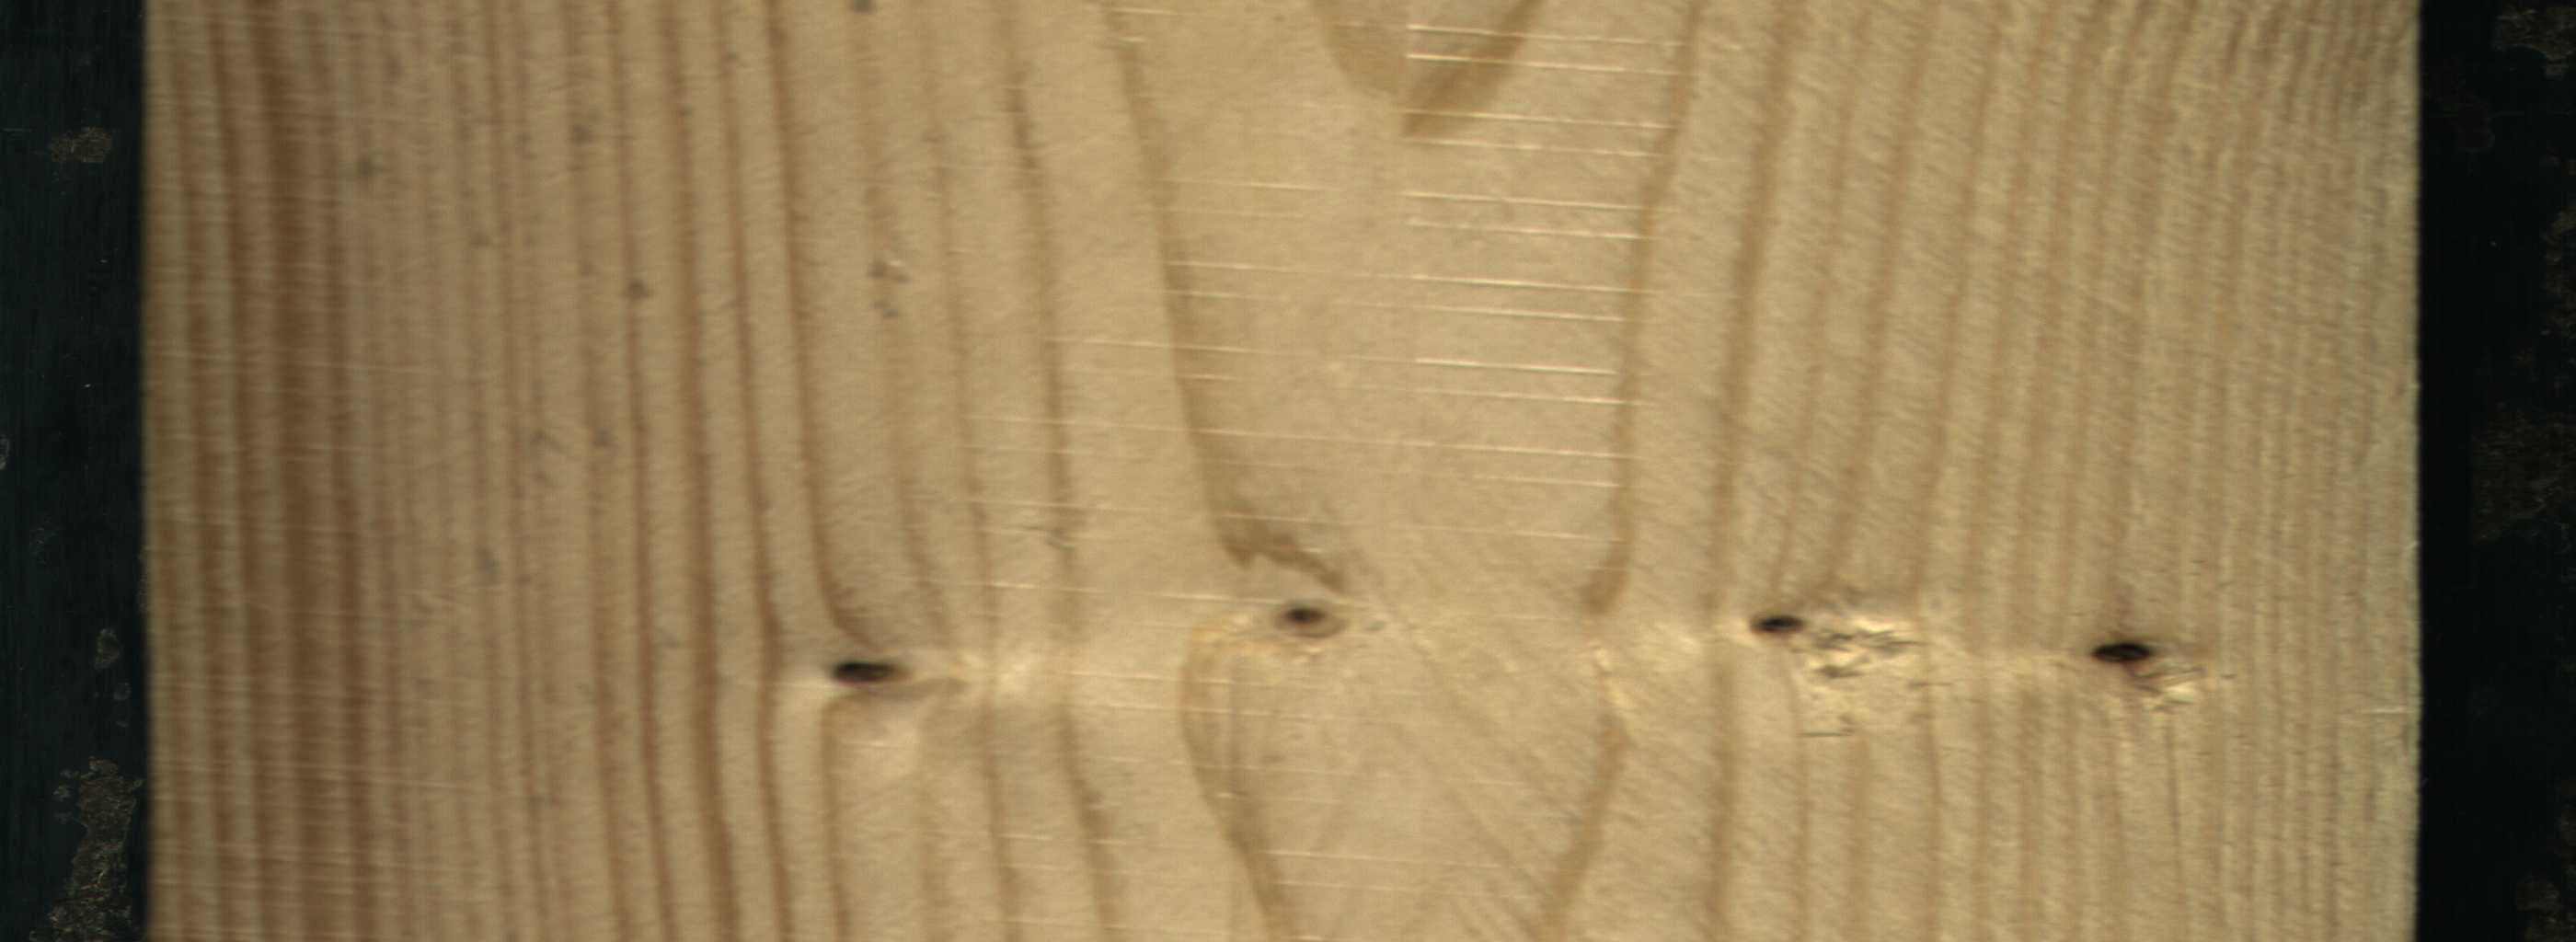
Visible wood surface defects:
Dead_Knot
Dead_Knot
Dead_Knot
Live_Knot